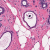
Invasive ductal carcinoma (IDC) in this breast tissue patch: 0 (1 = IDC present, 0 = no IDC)